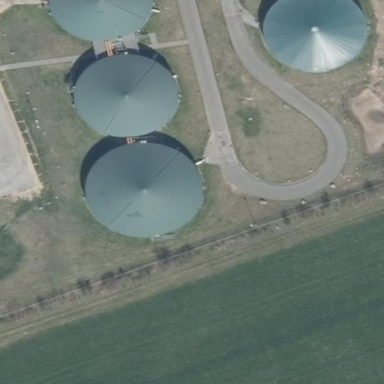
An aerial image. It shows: Digester building.